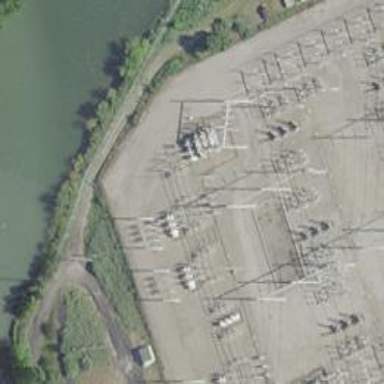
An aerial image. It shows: Switch used for power control.